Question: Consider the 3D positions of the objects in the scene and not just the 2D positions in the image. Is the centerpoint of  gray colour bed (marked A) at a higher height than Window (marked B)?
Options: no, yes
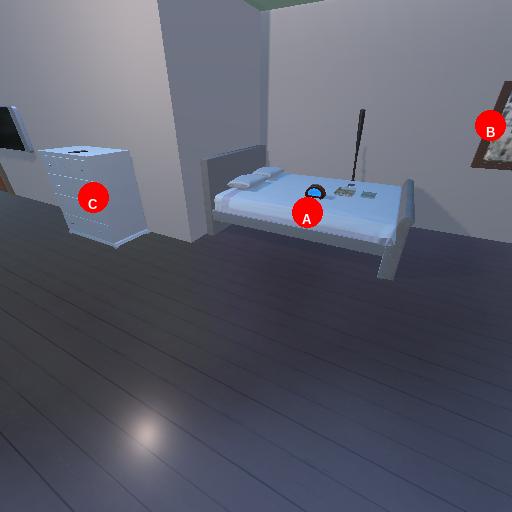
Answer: no